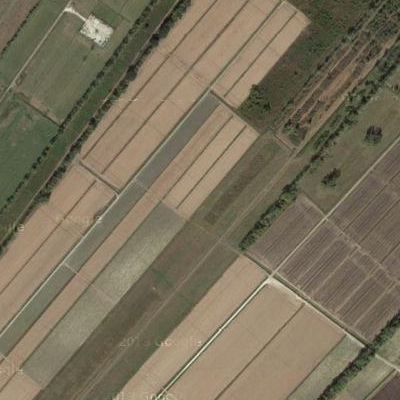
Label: bField